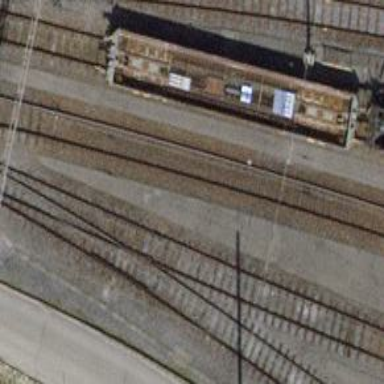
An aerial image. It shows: Rail yard with electrified contact lines for railway operations.